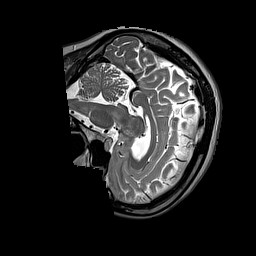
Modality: T2w
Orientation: sagittal
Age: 50
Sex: female
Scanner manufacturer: siemens
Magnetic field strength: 3 T
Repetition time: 3.2 s
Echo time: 0.212 s